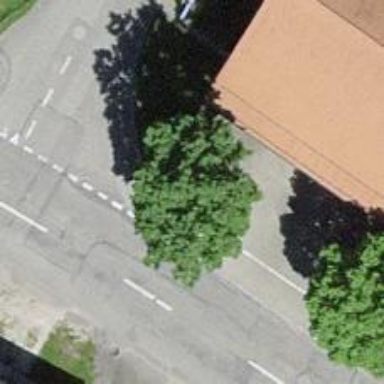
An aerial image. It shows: Bus stop with platform for public transport.